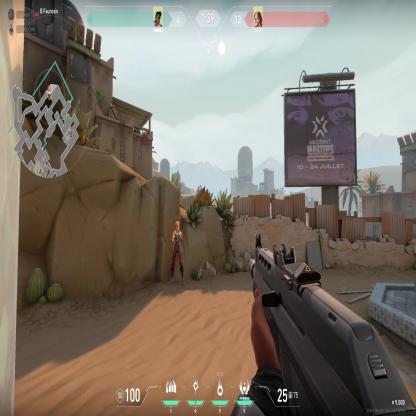
Label: enemy